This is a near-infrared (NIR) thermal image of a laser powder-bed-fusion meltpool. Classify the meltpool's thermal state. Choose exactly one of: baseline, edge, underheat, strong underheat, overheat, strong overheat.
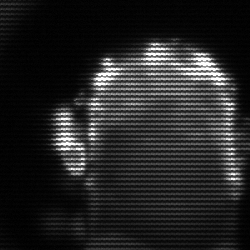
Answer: baseline